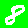
Digit: 8